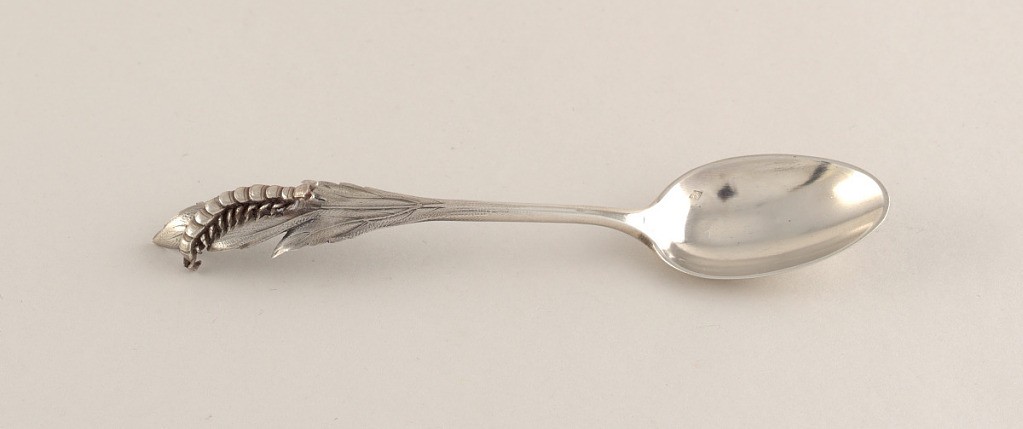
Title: Demitasse Spoon with Centipede
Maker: Charles Victor Gibert, French
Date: ca. 1890
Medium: silver
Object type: spoon
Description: Oval bowl with plain narrow stem. Stem continues to form hierarchical lobed leaf with downturned tip. Centipede applied to end of leaf with body curved on the diagonal and hanging off edge of leaf.